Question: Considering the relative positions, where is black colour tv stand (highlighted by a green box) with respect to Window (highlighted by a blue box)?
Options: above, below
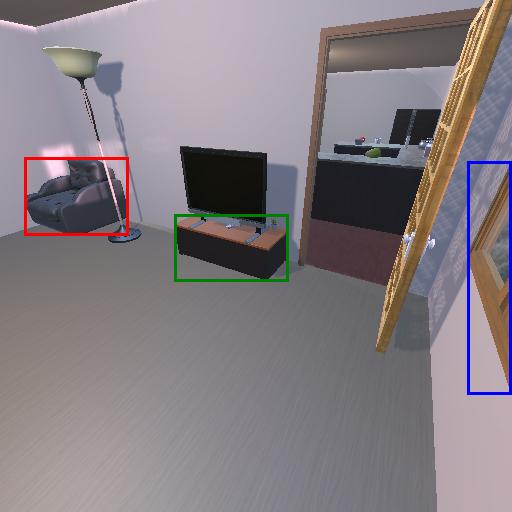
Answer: above